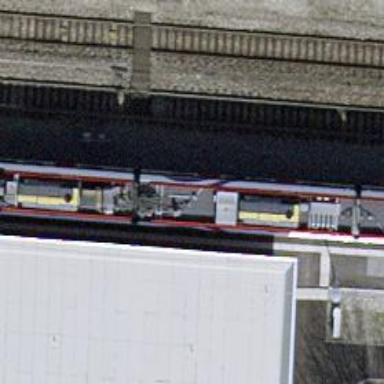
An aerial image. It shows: Stop position for public transport at railway stop.